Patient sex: F
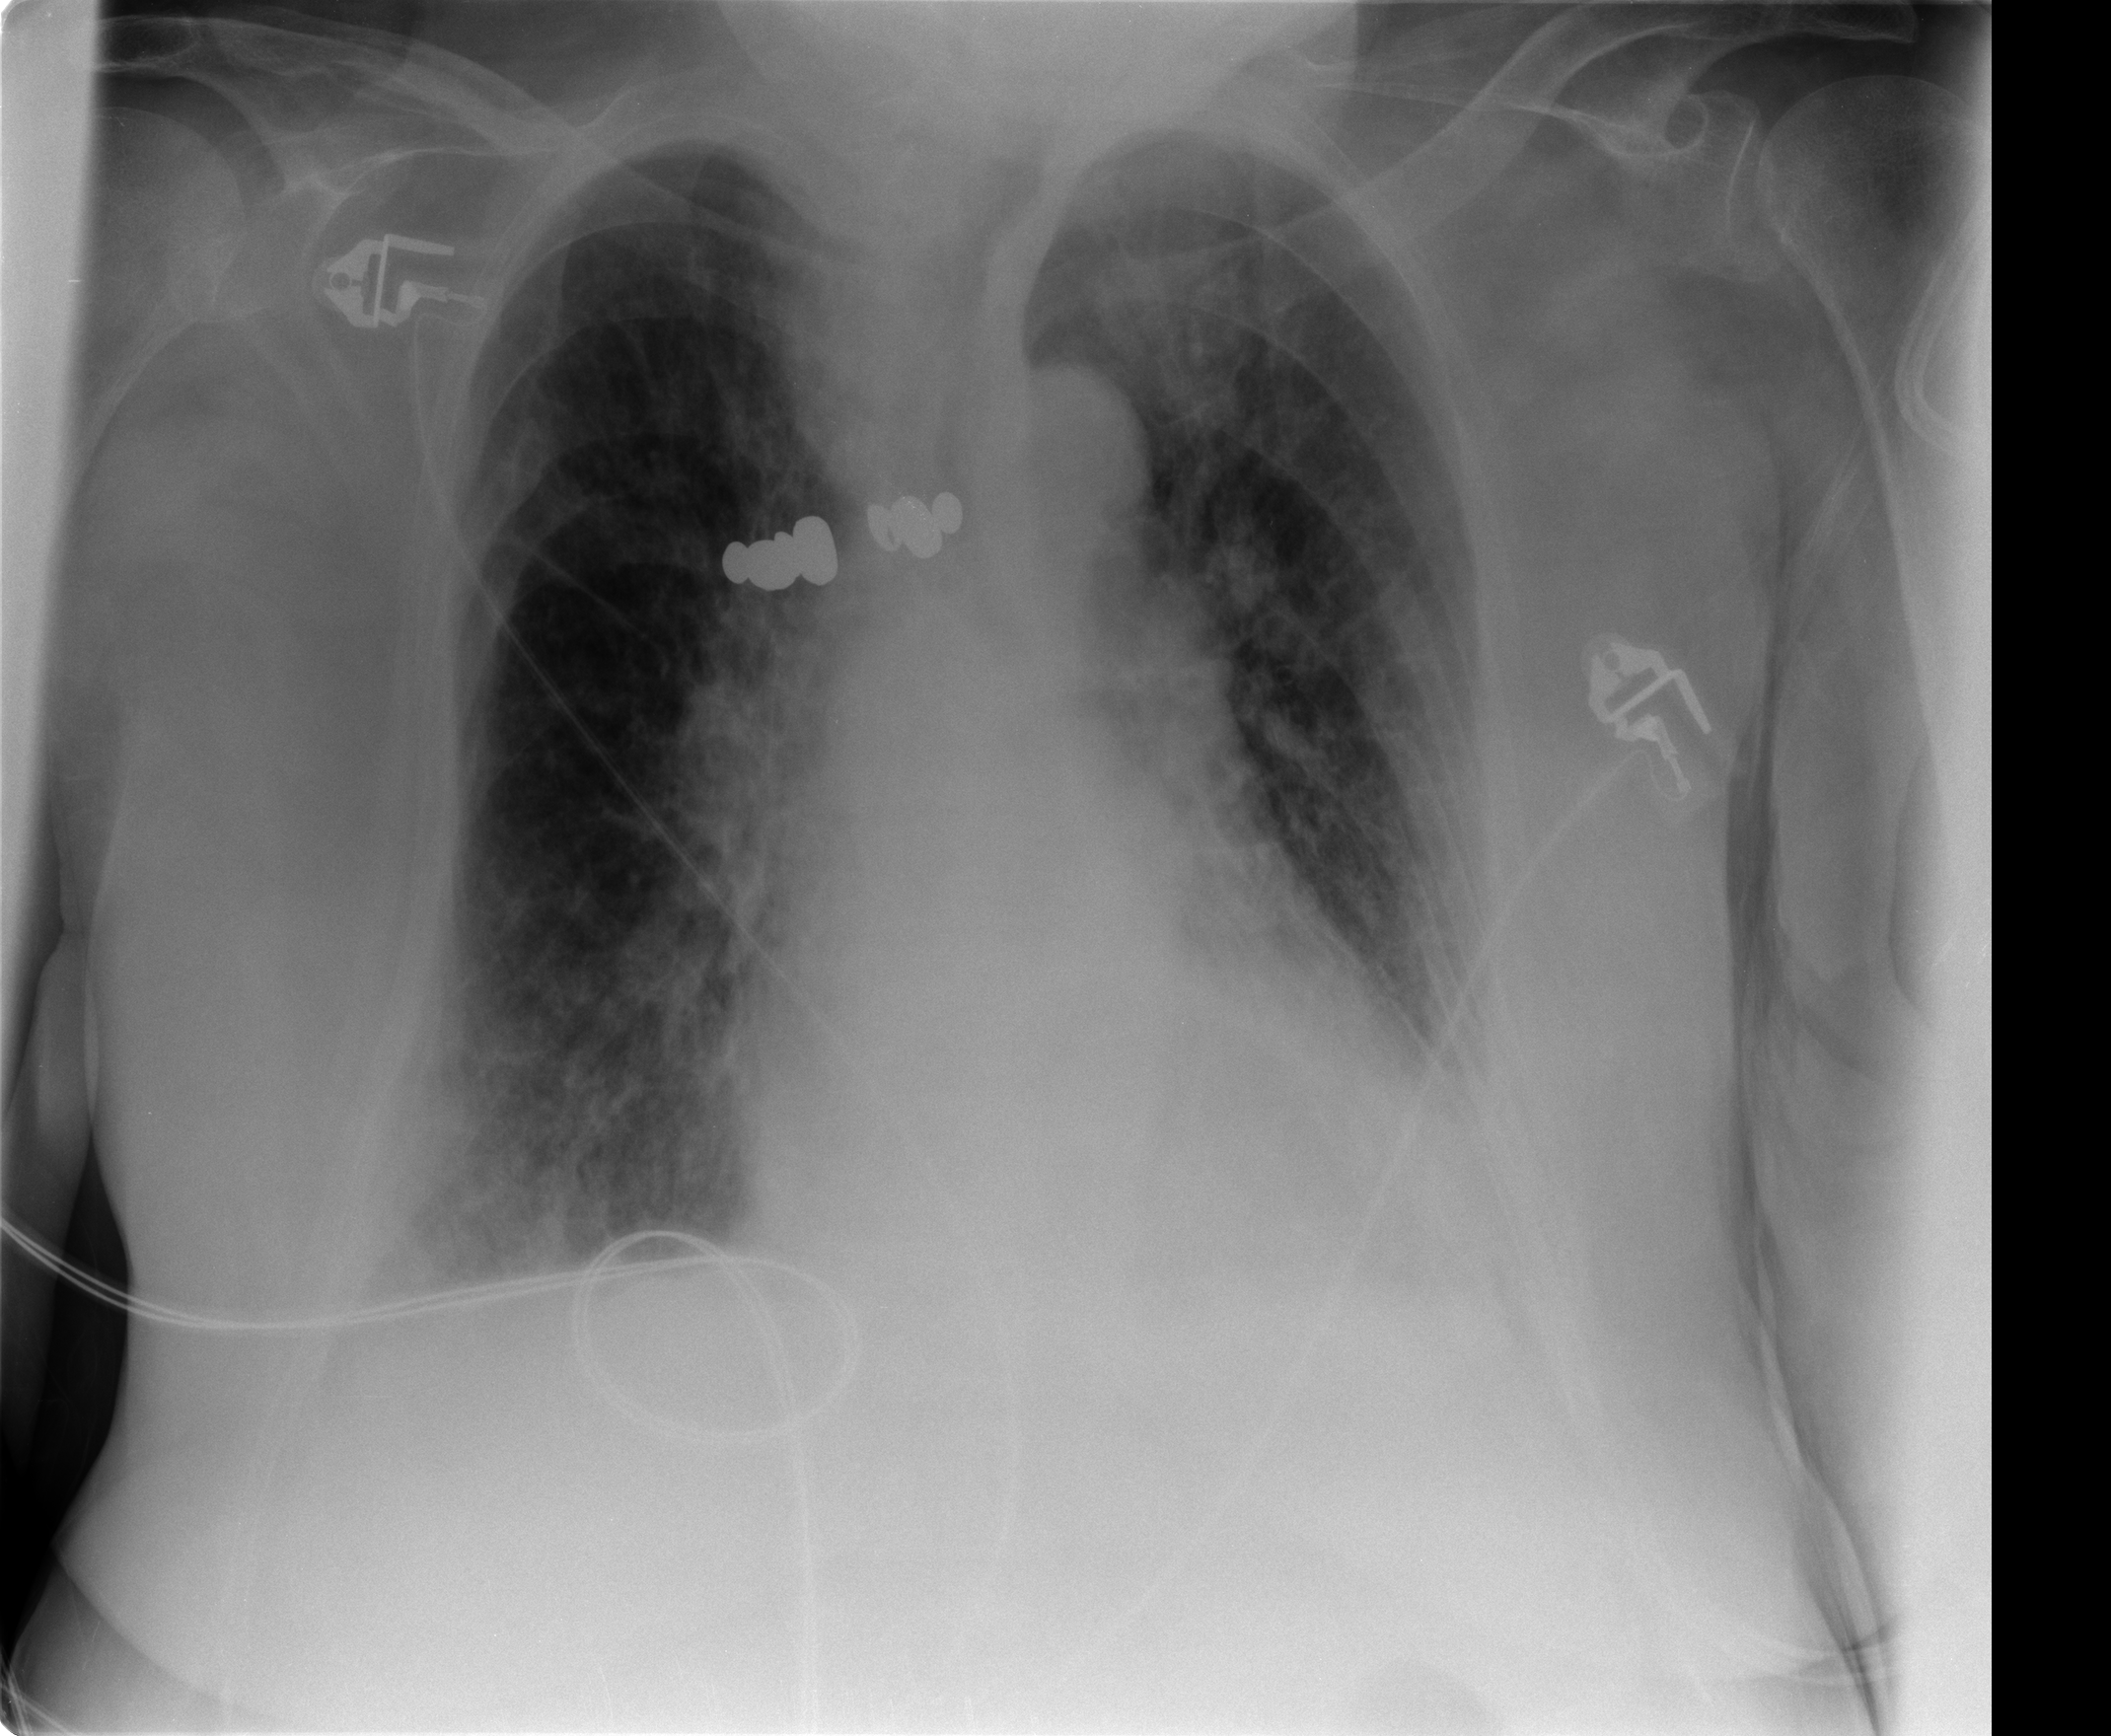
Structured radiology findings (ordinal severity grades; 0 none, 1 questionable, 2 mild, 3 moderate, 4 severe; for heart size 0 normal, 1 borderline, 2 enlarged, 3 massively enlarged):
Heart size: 0
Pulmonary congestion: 2
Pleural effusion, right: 2
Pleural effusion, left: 1
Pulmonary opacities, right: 1
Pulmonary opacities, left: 0
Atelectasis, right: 2
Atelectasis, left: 1